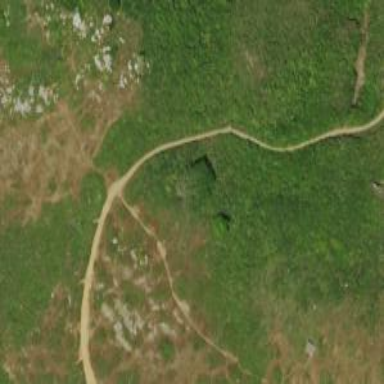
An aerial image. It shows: Path.